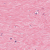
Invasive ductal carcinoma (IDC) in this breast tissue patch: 0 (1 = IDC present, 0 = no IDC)